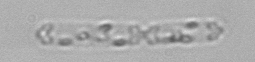
Label: Cerataulina_pelagica